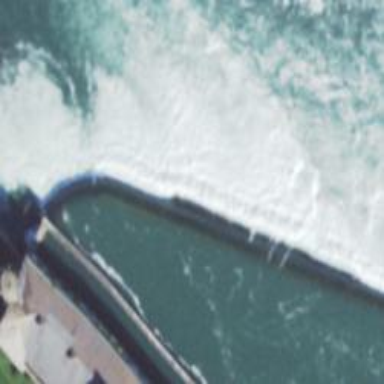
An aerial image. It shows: Weir along the waterway.